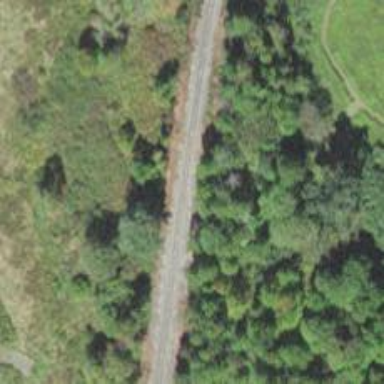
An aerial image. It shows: Disused railway siding.